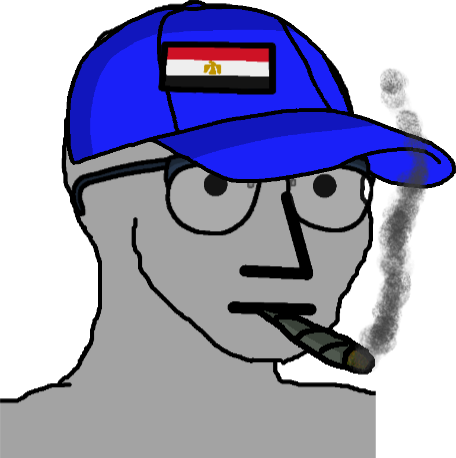
Label: 5_NPC